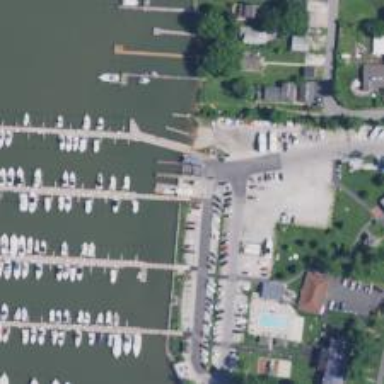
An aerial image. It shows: Dock by the waterway.